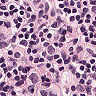
Metastatic tissue present: yes